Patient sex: M
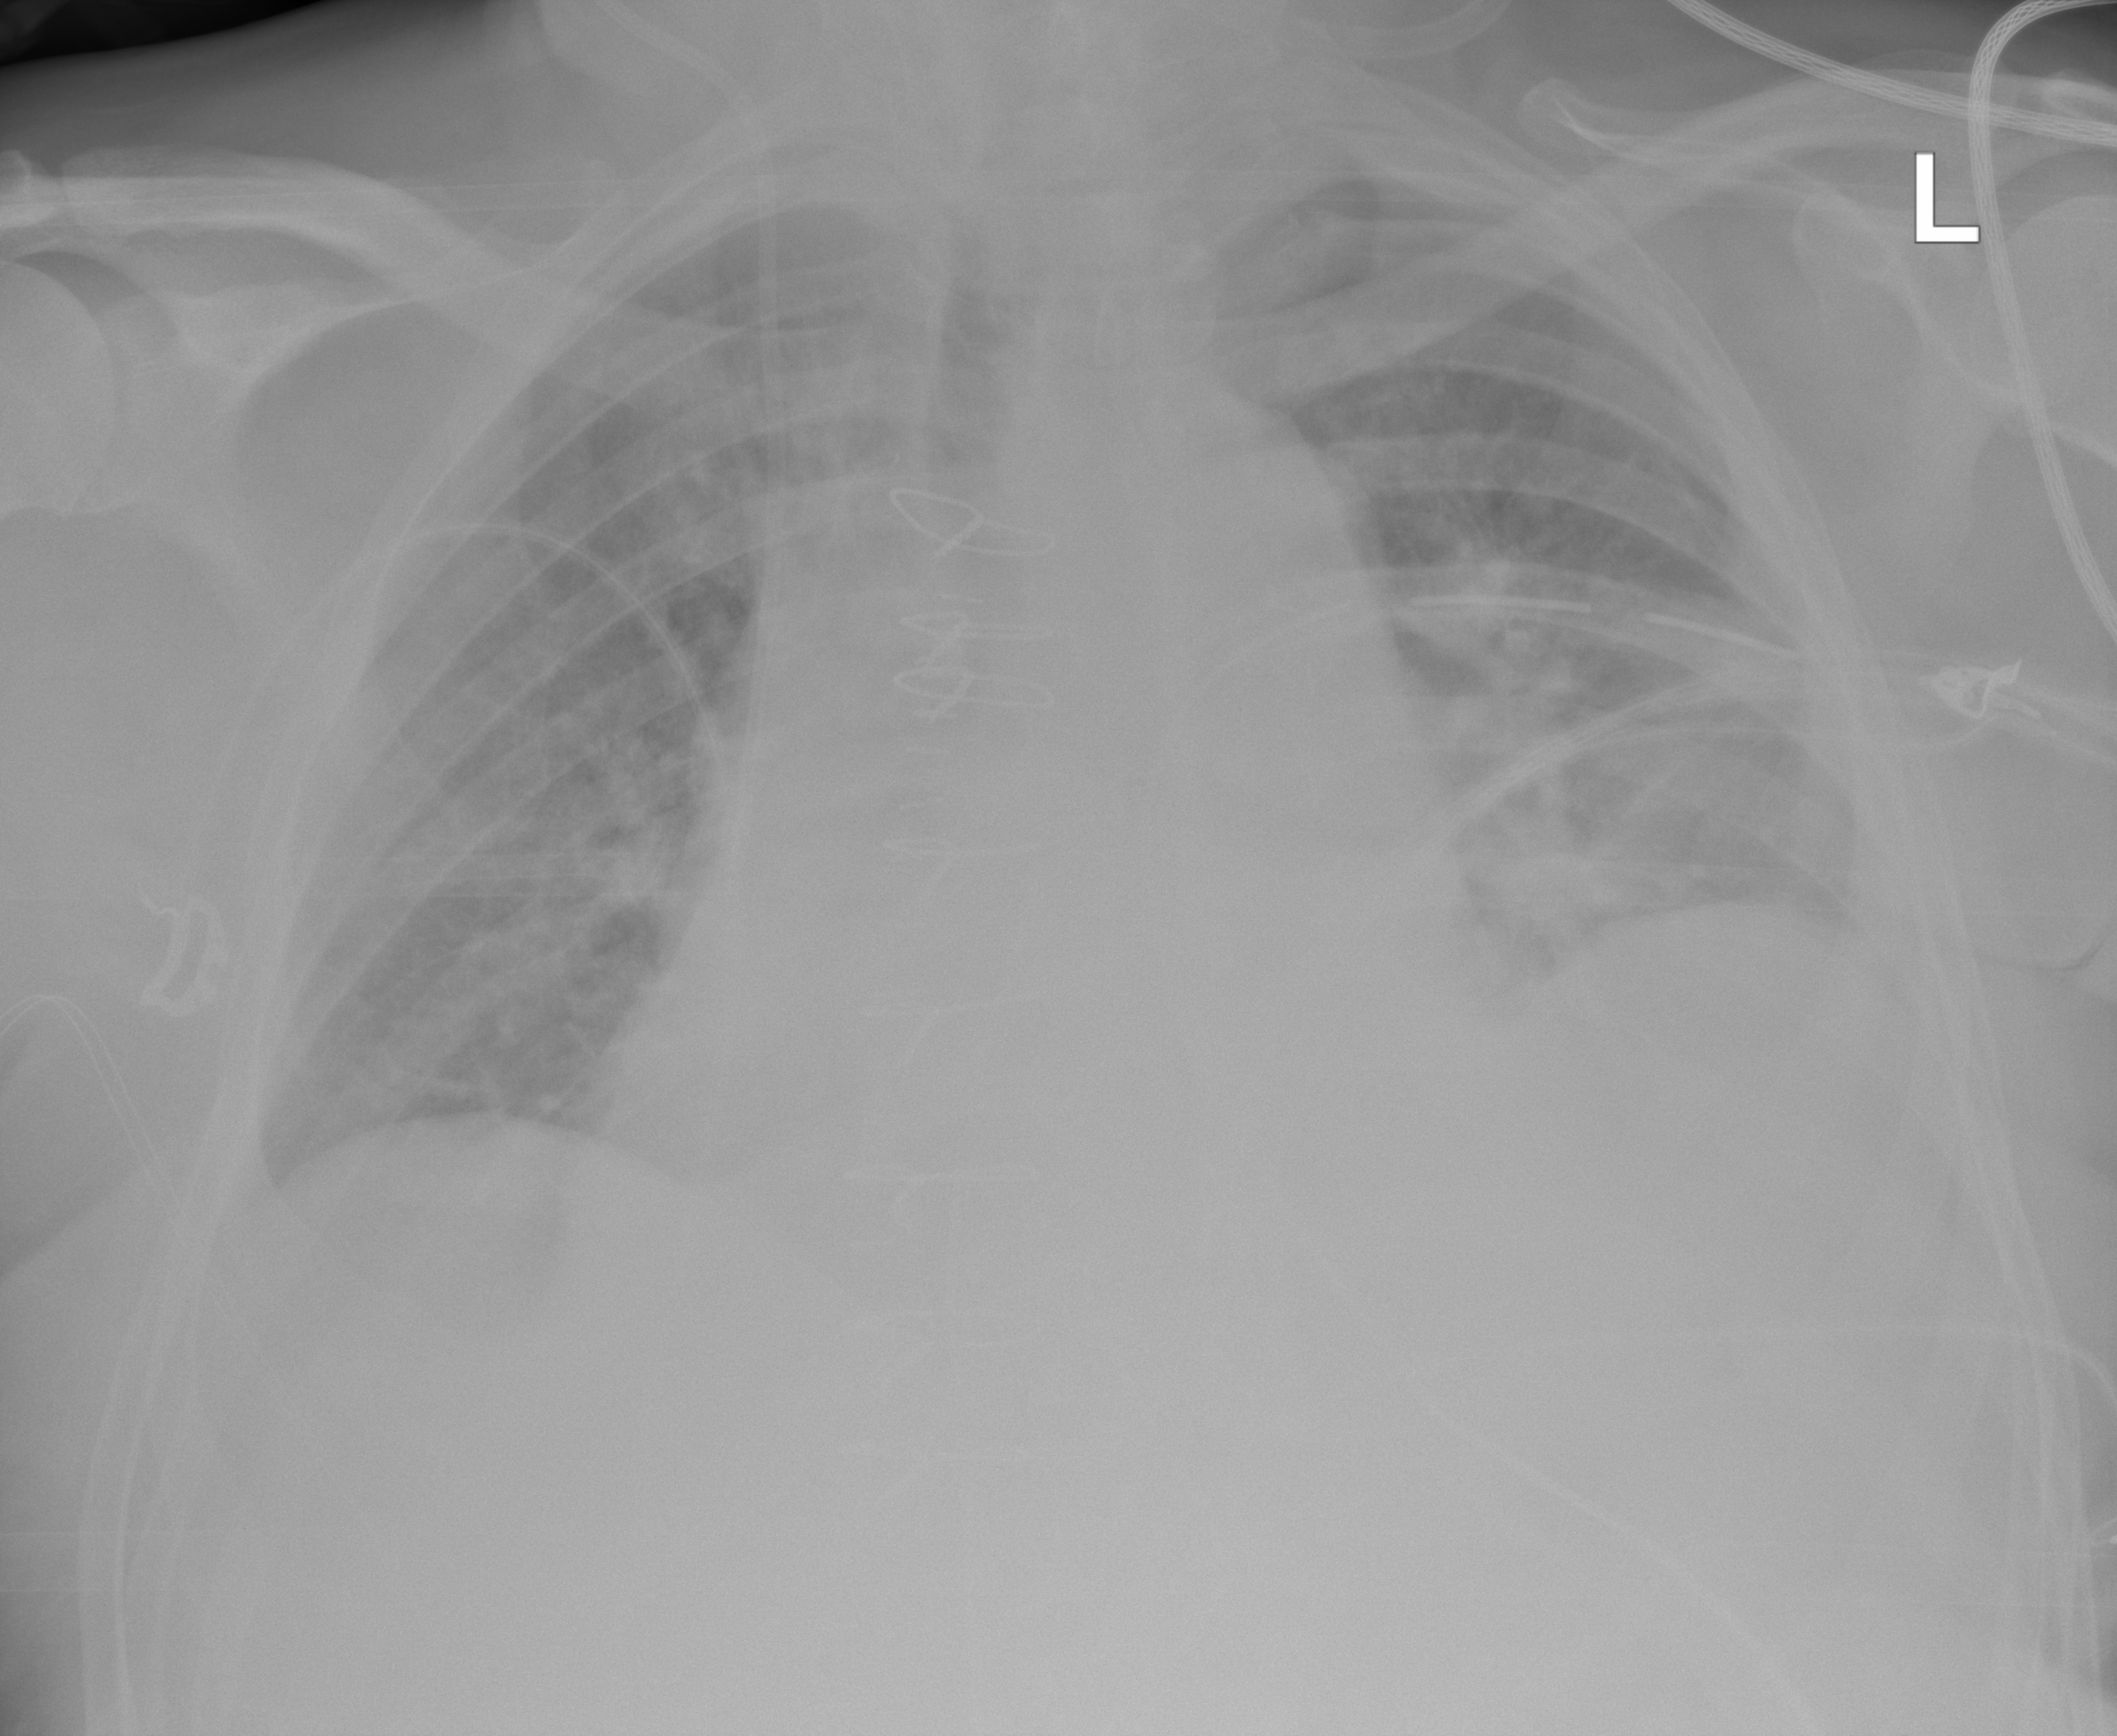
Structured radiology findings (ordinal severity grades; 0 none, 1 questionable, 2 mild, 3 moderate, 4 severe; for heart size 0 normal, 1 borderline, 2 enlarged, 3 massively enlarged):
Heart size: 3
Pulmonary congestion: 2
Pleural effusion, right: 0
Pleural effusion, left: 2
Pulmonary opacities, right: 1
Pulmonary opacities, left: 1
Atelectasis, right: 0
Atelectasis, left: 2